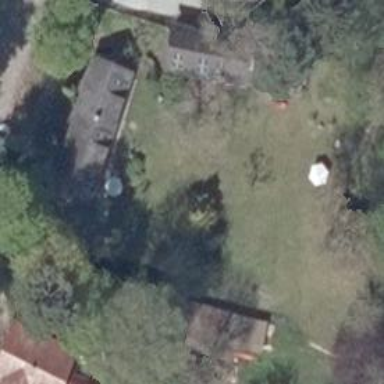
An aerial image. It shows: Residential garden.